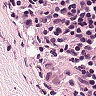
Metastatic tissue present: no